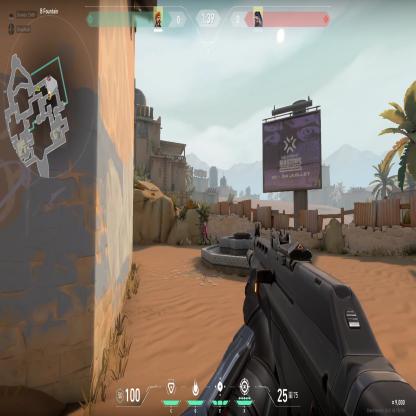
Label: enemy